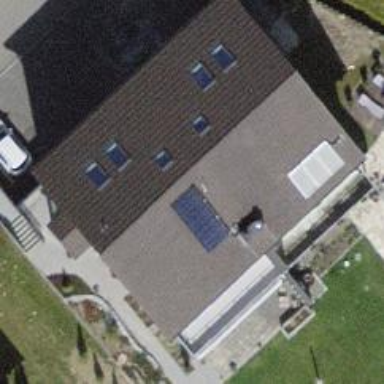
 consisting of solar photovoltaic panels."